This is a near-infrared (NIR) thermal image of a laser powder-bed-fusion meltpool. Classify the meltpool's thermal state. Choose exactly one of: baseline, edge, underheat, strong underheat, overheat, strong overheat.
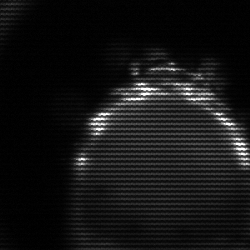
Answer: edge